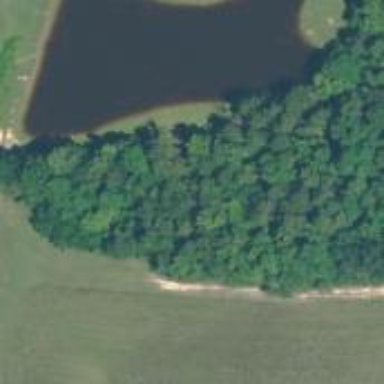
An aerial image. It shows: Serene pond surrounded by nature.